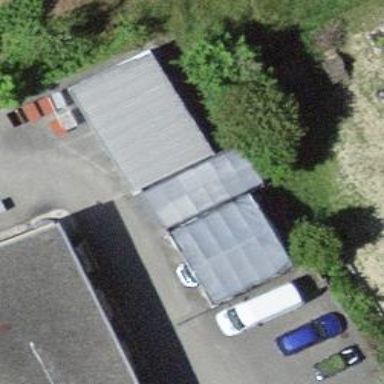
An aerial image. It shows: Garage building.